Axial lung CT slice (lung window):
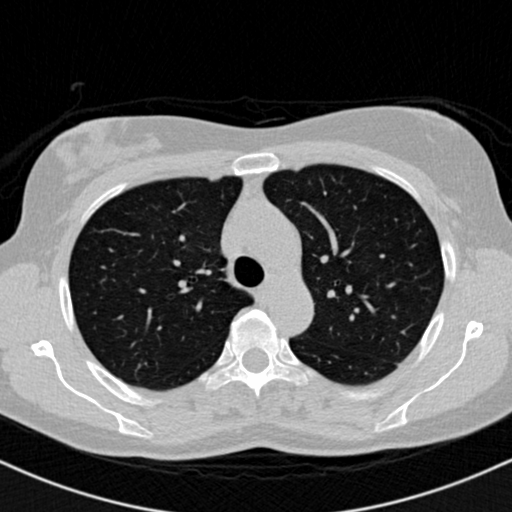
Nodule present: no